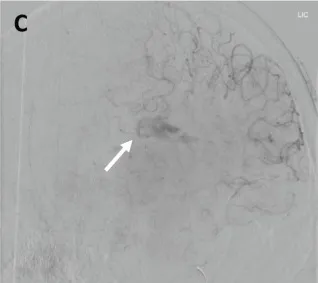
Ventricular tract hemorrhage following intracranial nail removal. (A-D) Serial oblique projections of a left internal carotid angiogram immediately after nail removal, demonstrating active hemorrhage (white arrows) from a small left M3 branch extending down the puncture tract into the lateral ventricle.
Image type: radiology (ct)